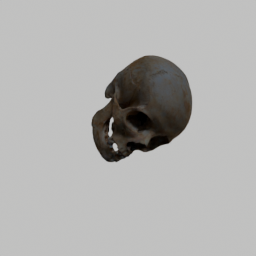
Label: nature